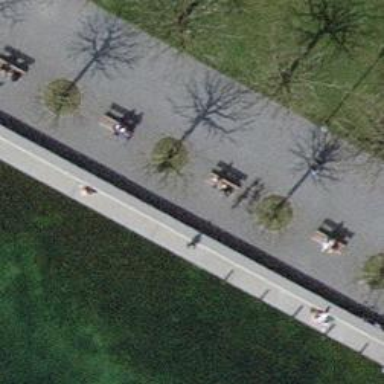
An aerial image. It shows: Brown bench.